Field crop: maize
Growth stage: 2
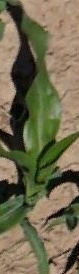
Species: maize